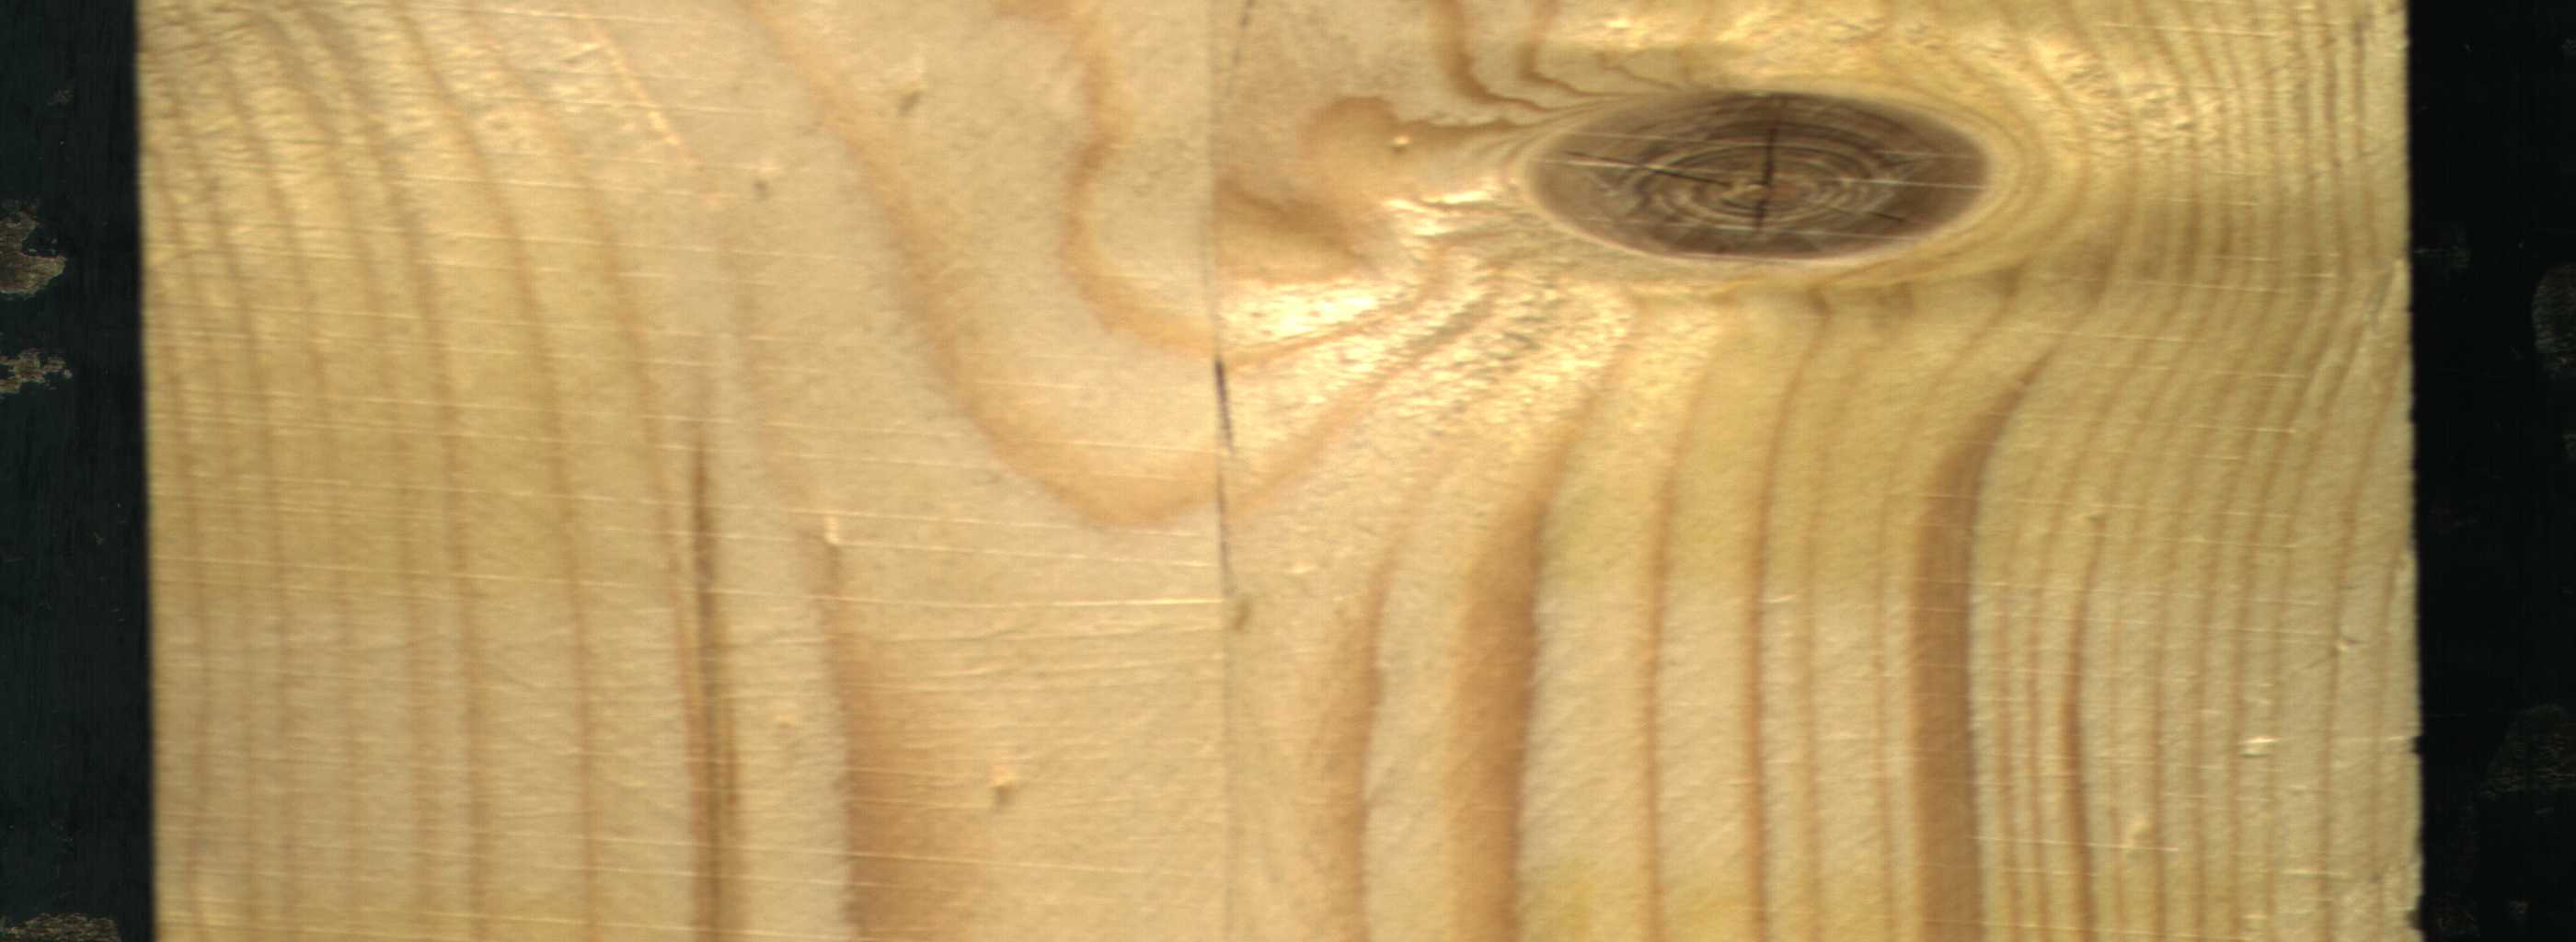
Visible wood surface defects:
knot_with_crack